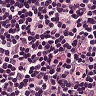
Metastatic tissue present: no